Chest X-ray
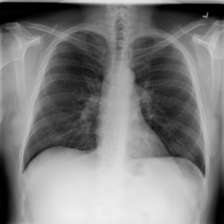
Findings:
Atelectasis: positive
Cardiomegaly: negative
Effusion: negative
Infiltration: negative
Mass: negative
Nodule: negative
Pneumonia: negative
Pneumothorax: negative
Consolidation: negative
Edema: negative
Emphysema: negative
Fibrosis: negative
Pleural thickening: negative
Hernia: negative